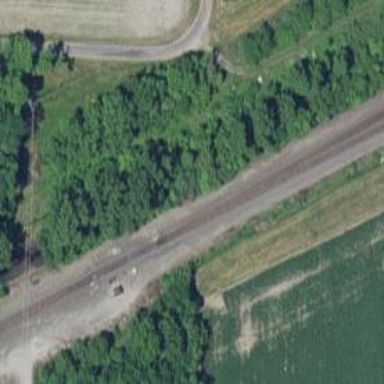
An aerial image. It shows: Railway junction.